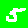
Digit: 5